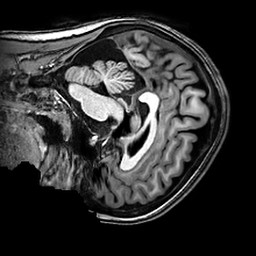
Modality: T1w
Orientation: sagittal
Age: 19
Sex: female